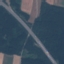
Land use / land cover class: Highway